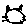
Label: cat